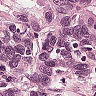
Metastatic tissue present: yes